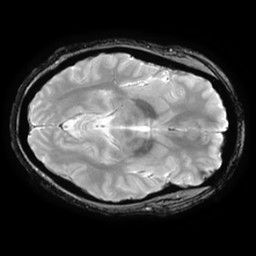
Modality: T2starw
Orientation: axial
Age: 25
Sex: female
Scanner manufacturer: ge
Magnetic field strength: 3 T
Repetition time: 0.65 s
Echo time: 0.02 s